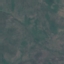
Land use / land cover class: HerbaceousVegetation